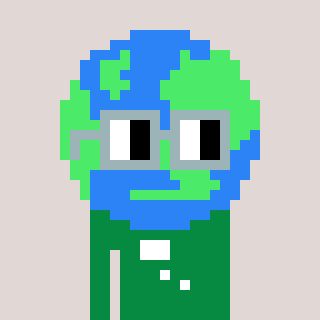
a pixel art character with square dark gray glasses, a earth-shaped head and a green-colored body on a warm background